Question: When I run this command
'PS C:\> gwmi Win32_Process | select CommandLine'
It cuts off the command line. How can I get it to show the full command line?

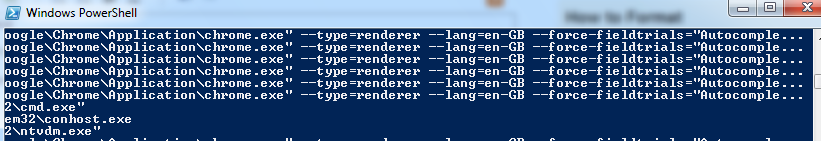
Answer: That being done by the default formatting, which is using 'Format-Table'. Try format-list
'''
gwmi win32_process | select commandline | format-list
'''